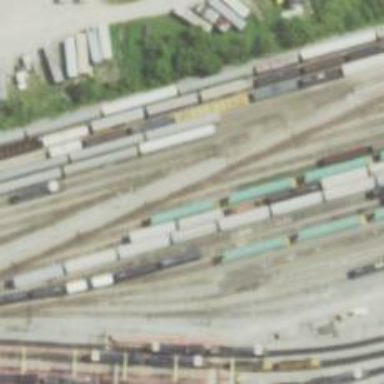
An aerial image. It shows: Railway yard used for servicing trains.